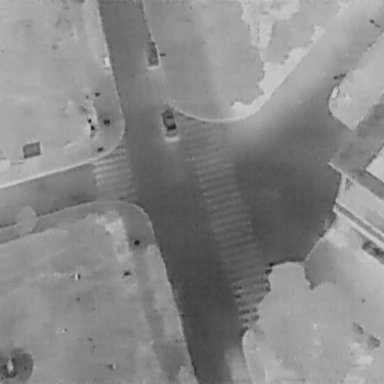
There are two Cars in the infrared image.